Field crop: maize
Growth stage: 2
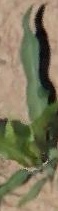
Species: maize